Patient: sex M, age 44
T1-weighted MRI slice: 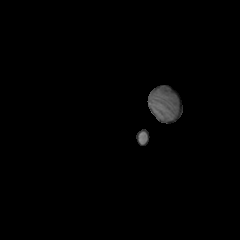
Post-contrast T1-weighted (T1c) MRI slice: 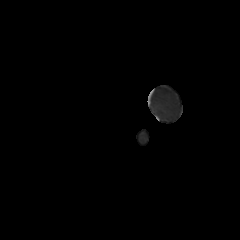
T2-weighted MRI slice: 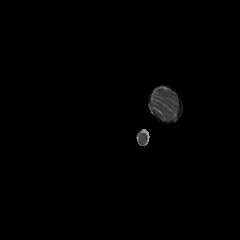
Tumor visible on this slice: no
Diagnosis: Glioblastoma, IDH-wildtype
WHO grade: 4